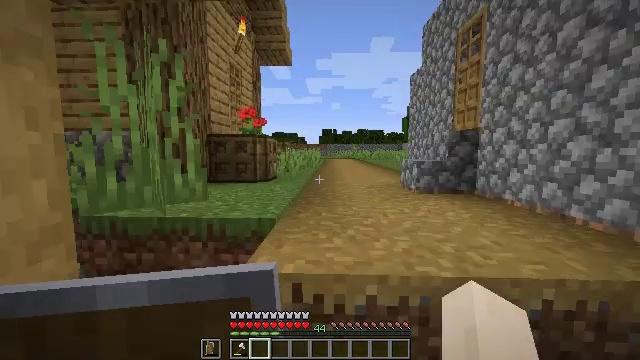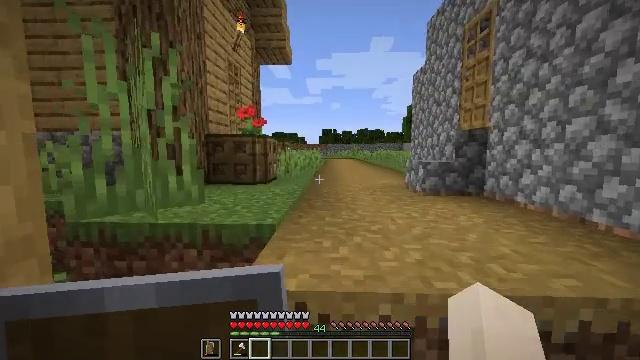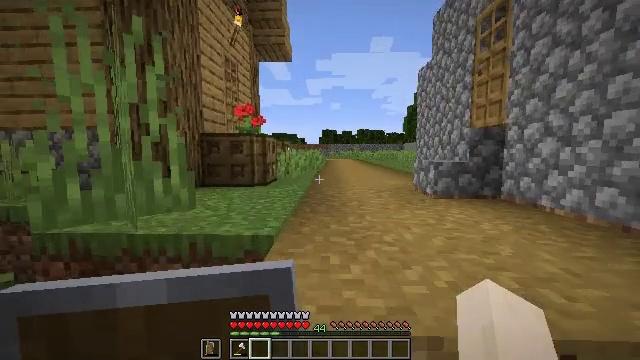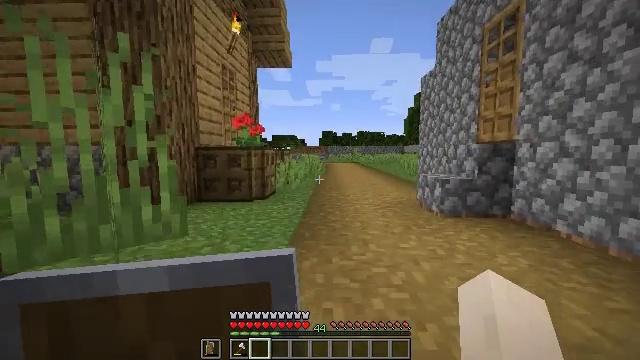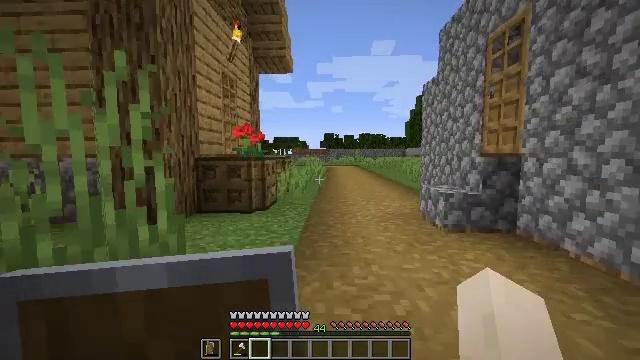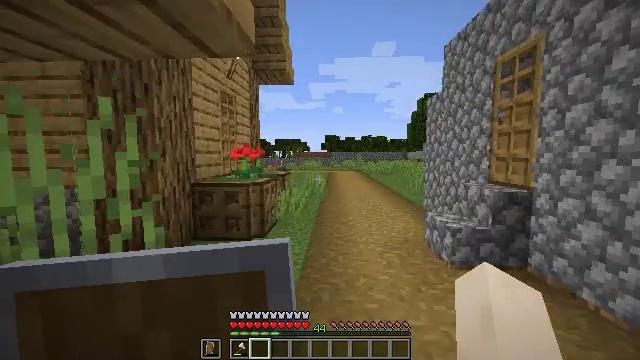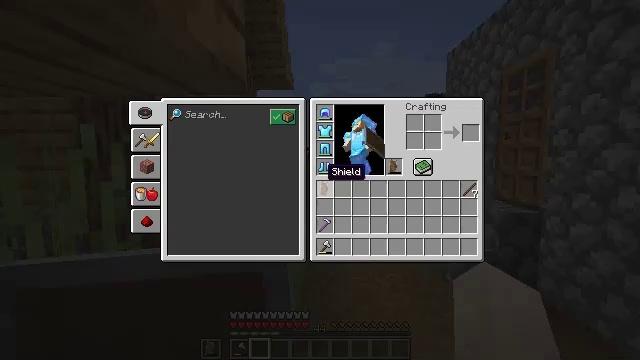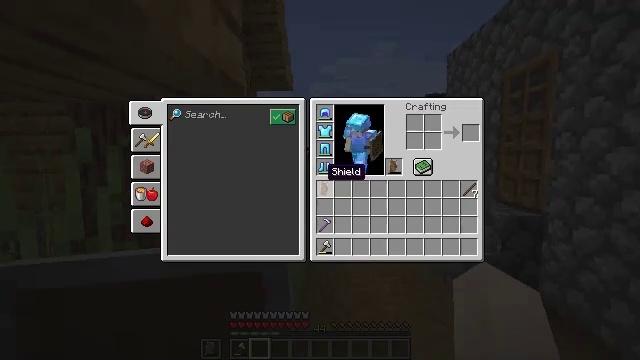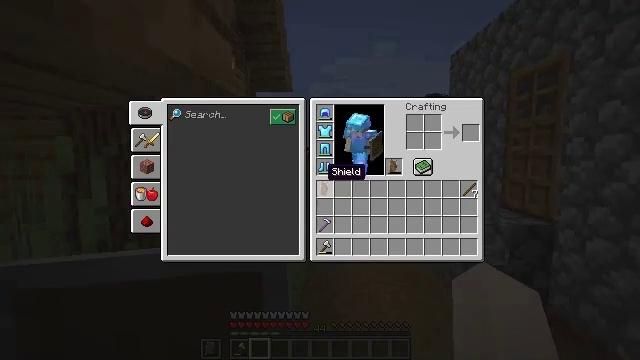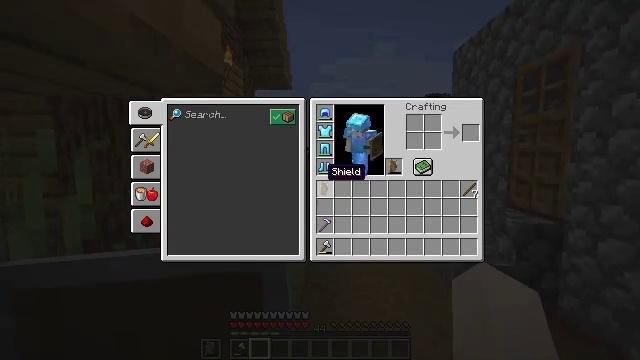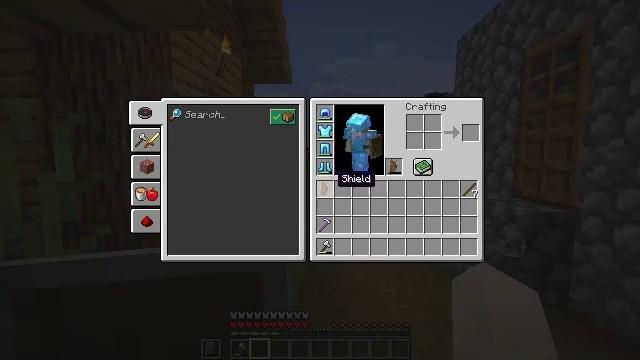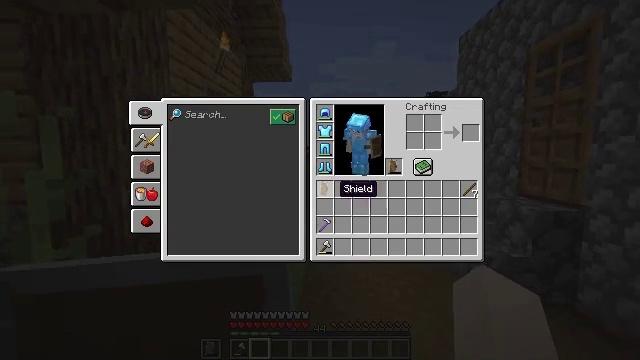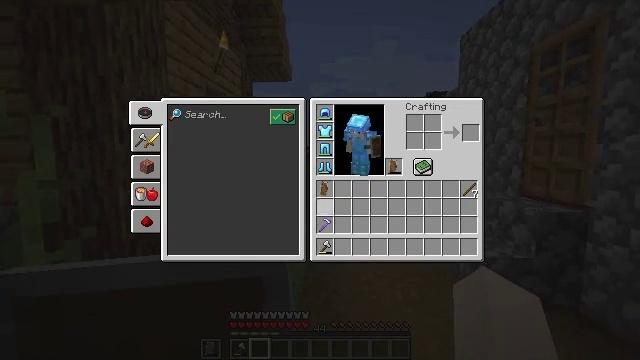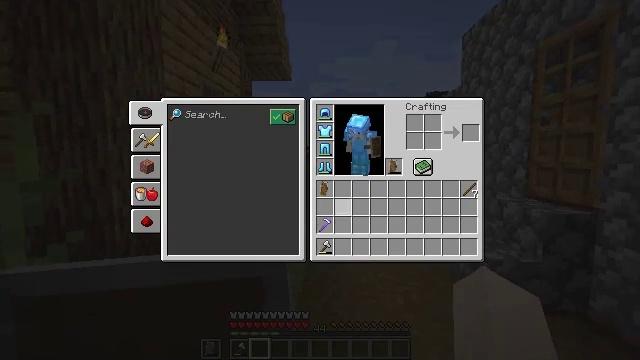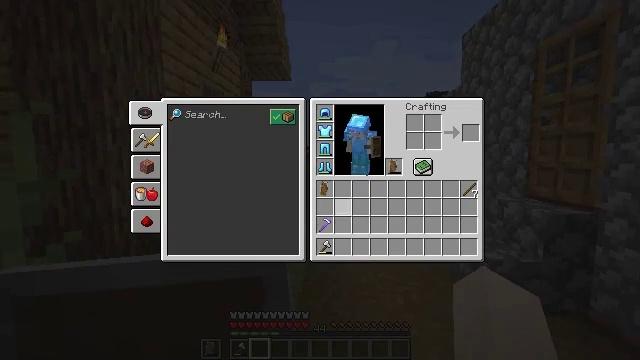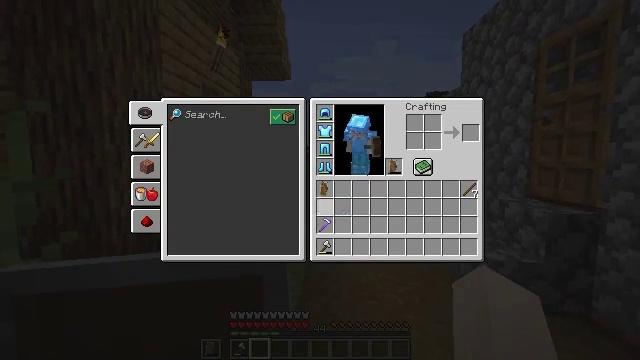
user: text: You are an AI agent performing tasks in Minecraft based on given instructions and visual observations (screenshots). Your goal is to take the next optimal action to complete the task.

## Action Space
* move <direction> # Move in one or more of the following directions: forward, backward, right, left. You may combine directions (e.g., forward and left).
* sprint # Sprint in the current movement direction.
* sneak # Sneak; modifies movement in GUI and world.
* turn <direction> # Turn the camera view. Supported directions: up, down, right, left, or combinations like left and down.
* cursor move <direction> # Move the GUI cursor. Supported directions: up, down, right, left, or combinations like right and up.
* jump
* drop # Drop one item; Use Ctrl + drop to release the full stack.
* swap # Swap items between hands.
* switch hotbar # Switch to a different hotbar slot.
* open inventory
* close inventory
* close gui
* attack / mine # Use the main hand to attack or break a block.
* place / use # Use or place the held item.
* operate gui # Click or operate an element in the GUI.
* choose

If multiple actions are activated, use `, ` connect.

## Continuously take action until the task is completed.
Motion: motion action
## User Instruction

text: Collect the pumpkin by holding left button.
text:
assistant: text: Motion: move forward
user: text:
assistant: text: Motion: move forward
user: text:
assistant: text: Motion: move forward, jump
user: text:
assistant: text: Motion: move forward, jump
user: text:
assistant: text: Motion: move forward, jump
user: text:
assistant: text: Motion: move forward, jump, open inventory
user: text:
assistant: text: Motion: jump, open inventory
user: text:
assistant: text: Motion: open inventory
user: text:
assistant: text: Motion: open inventory
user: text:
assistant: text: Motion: cursor move right and down
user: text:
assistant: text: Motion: cursor move down
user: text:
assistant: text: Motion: no_op
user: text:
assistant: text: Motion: no_op
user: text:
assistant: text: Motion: no_op
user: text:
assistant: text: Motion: cursor move left and down
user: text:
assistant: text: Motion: cursor move left and down
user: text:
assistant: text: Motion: no_op
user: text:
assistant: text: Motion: no_op
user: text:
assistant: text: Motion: no_op
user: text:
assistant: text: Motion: operate gui
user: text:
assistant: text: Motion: operate gui
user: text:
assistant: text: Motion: operate gui
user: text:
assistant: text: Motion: no_op
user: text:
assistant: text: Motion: cursor move down
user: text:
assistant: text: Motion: no_op
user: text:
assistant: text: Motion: no_op
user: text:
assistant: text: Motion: no_op
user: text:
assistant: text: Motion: no_op
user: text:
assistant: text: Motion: operate gui
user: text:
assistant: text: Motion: operate gui